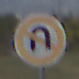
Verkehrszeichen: VerbotWenden
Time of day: MorningAfternoon
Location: Outdoor (Suburban)
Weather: PartlyCloudy
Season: NotSpecified
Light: Natural